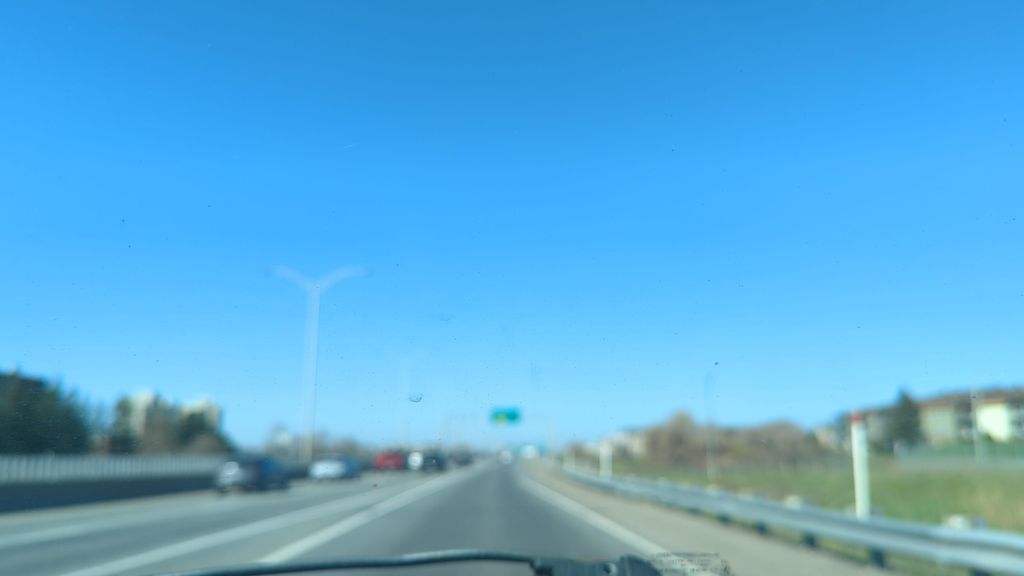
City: quebec_city